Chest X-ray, AP view. Patient: 56 years old, sex M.
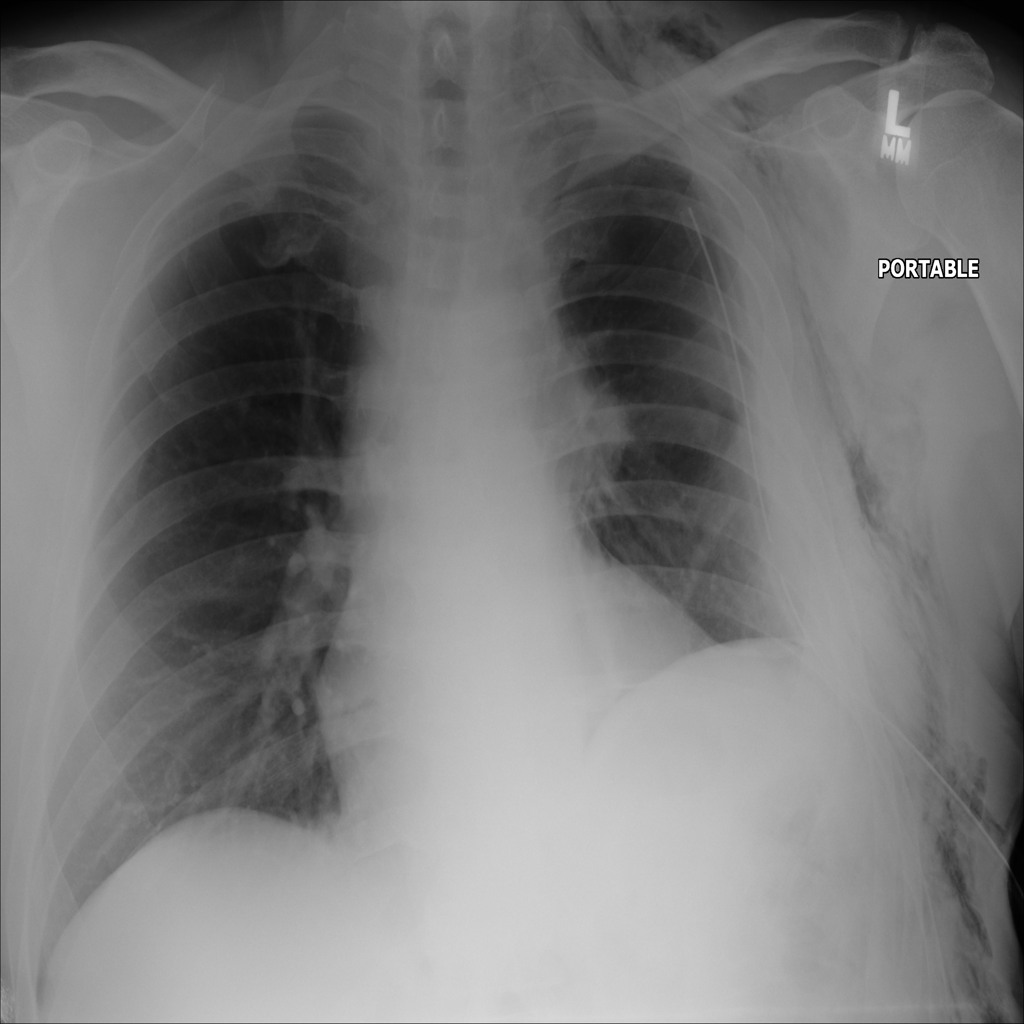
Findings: Emphysema